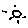
Label: sun